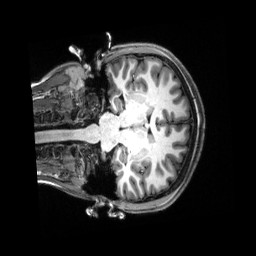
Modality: T1w
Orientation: coronal
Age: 23
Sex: female
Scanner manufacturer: siemens
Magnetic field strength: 3 T
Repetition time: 2.5 s
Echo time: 0.00222 s